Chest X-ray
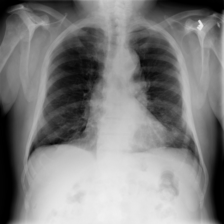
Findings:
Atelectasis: negative
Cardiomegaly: negative
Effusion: negative
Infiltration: negative
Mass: negative
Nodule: negative
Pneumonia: negative
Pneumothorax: negative
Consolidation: negative
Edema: negative
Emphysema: negative
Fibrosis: negative
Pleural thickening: negative
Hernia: negative